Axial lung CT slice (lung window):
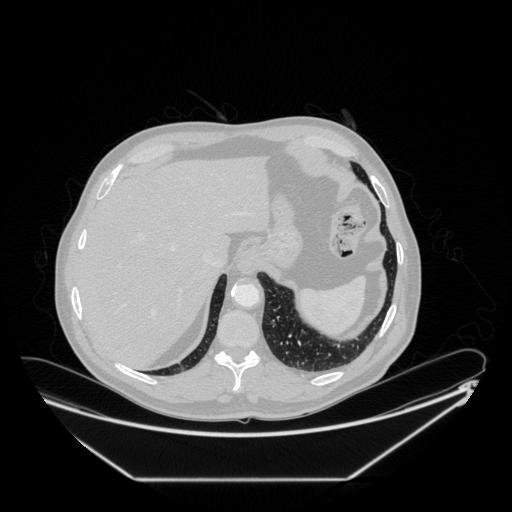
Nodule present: no